Breast ultrasound image
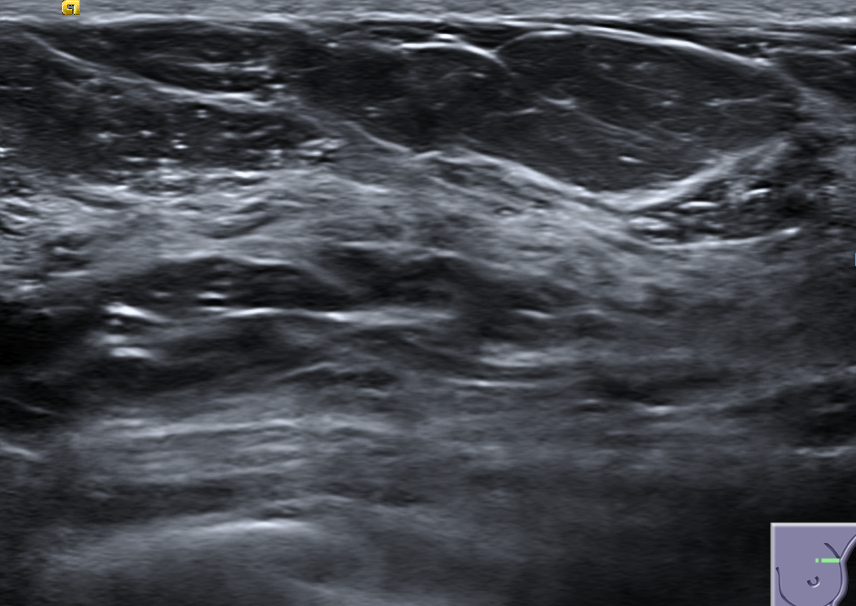
Diagnosis: normal